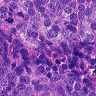
Metastatic tissue present: yes